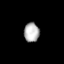
Tissue: lung
Cell type: Epithelial cells
Senescence score: 0.2253
Nuclear area (px): 290
Mean DAPI intensity: 176.945